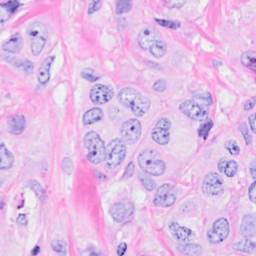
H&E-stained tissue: Breast